Interaction volume radius: 10 \u00c5
Interaction volume height: 45 \u00c5
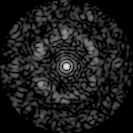
Disorder parameter: 0.733